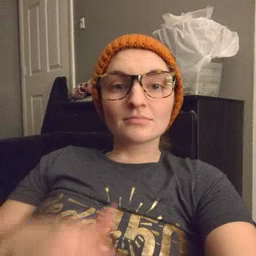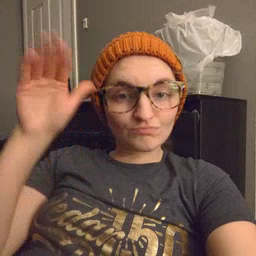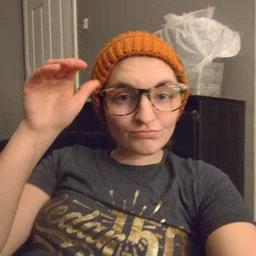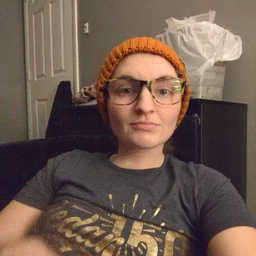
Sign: donkey